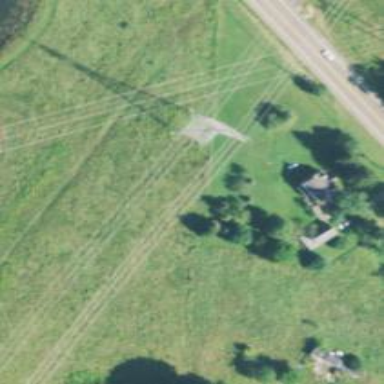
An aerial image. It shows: Lattice structure tower.